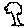
Label: tree